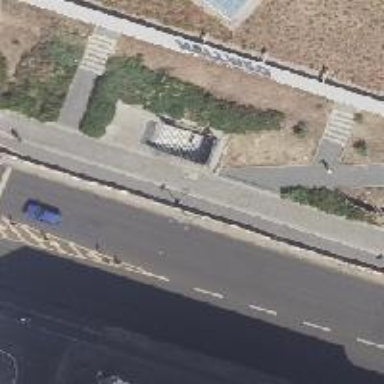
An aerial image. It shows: Subway entrance.